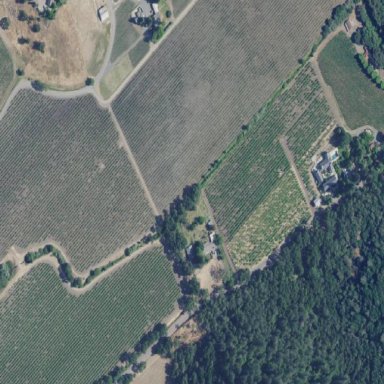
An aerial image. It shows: Vineyard where grapes are grown.